Question: How can I make the vim column (:set cursor column) to be of a different color?
This is what I see now:

Notice that the column color is of the same color that vim is using to mark my identation, etc (which I think is the background color). I would like to pick a different color.
Cheers :)
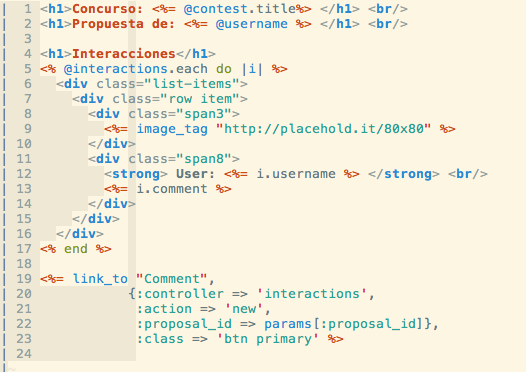
Answer: Use this:
'''
:highlight CursorColumn guibg=#404040
'''
See ':help hl-CursorColumn' (to which ':help 'cursorcolumn'' redirected)